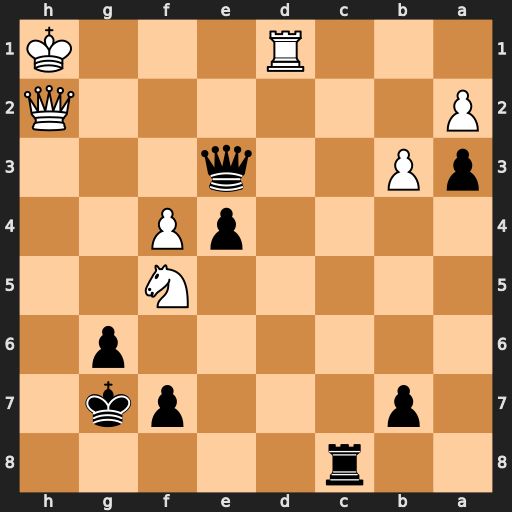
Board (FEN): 2r5/1p3pk1/6p1/5N2/4pP2/pP2q3/P6Q/3R3K
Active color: b
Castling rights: -
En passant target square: -
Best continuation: gxf5 Qg1+ Qxg1+